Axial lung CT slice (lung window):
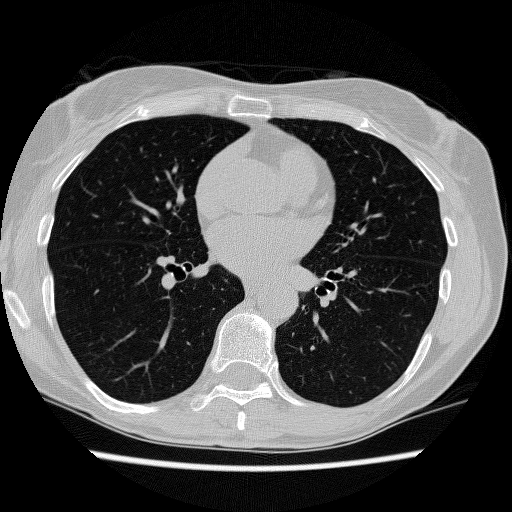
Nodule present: no